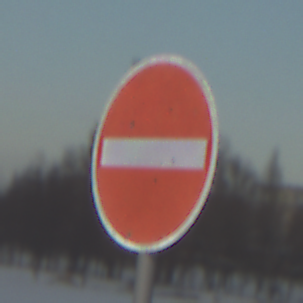
Verkehrszeichen: VerbotDerEinfahrt
Umgebung: Outdoor, Nature
Tageszeit: SunriseSunset
Wetter: PartlyCloudy
Licht: Natural
Jahreszeit: NotSpecified
Kontrast: LowContrast